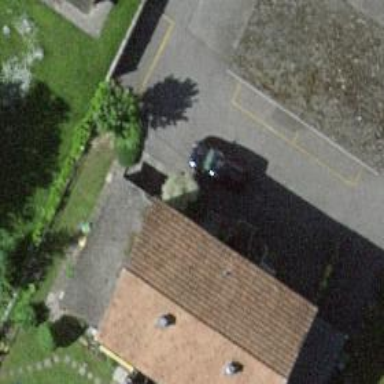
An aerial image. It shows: Semidetached house.